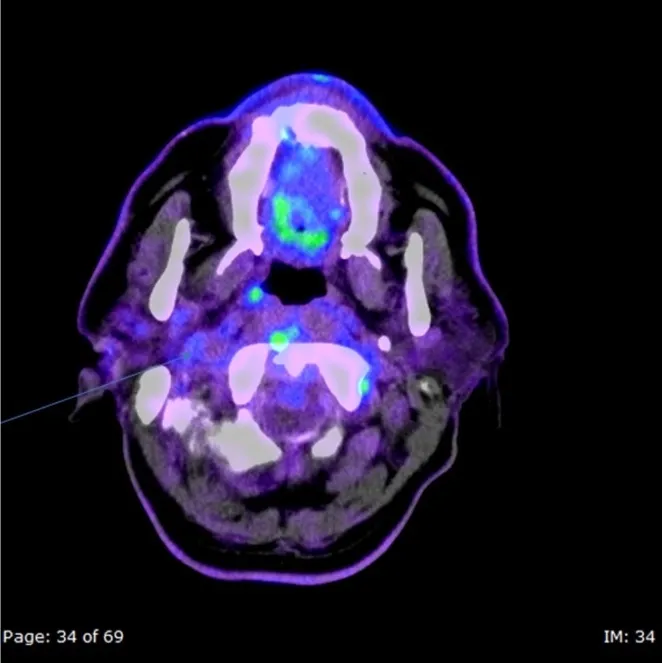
Axial FDG PET-CT demonstrates mild increased avidity in the right deep neck spaces including carotid and masticator spaces (arrow). The "low grade" nature of the tracer uptake suggests infective cause rather than malignant.
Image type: radiology (pet)